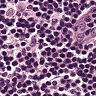
Metastatic tissue present: no